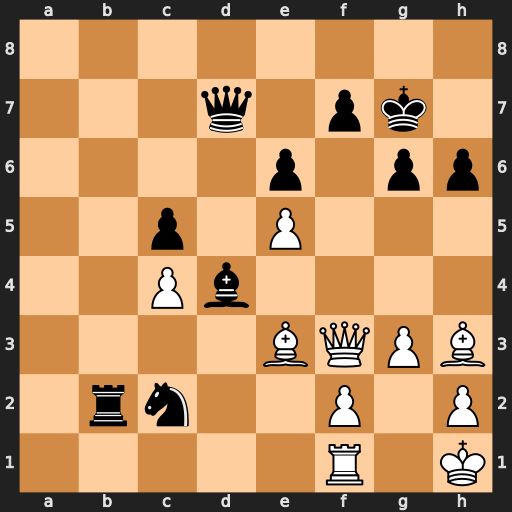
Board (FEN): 8/3q1pk1/4p1pp/2p1P3/2Pb4/4BQPB/1rn2P1P/5R1K
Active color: w
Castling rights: -
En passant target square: -
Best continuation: Qf6+ Kh7 Bxh6 Bxe5 Qxe5